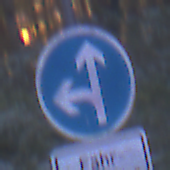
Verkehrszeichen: VorgeschriebeneFahrtrichtungGeradeausOderLinks
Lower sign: SonstigeFahrzeugePersonengruppenFrei4
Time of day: Night
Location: Outdoor (Suburban)
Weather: PartlyCloudy
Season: NotSpecified
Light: Artificial